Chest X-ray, PA view. Patient: 56 years old, sex M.
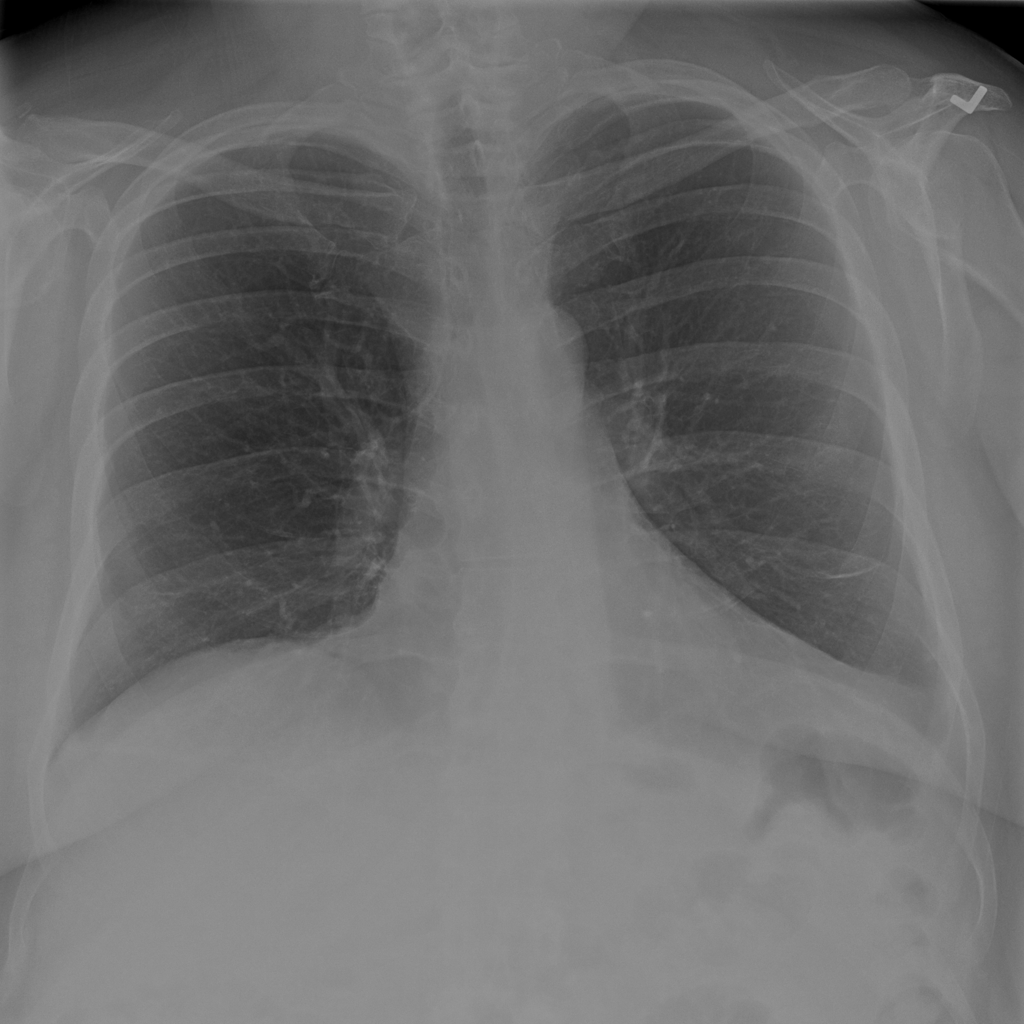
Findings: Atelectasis